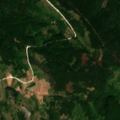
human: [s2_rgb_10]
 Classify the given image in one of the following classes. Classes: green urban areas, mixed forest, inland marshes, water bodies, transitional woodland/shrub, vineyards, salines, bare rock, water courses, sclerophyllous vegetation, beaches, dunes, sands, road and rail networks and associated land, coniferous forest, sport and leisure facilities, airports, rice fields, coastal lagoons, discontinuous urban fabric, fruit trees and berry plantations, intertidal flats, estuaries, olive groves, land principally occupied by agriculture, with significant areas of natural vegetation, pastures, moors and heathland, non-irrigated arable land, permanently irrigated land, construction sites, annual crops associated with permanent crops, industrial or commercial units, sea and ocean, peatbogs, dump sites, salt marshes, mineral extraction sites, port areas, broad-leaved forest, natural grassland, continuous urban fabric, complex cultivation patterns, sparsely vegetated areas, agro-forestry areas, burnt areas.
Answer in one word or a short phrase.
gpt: land principally occupied by agriculture, with significant areas of natural vegetation, broad-leaved forest, coniferous forest, natural grassland, transitional woodland/shrub